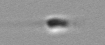
Label: flagellate_morphotype3